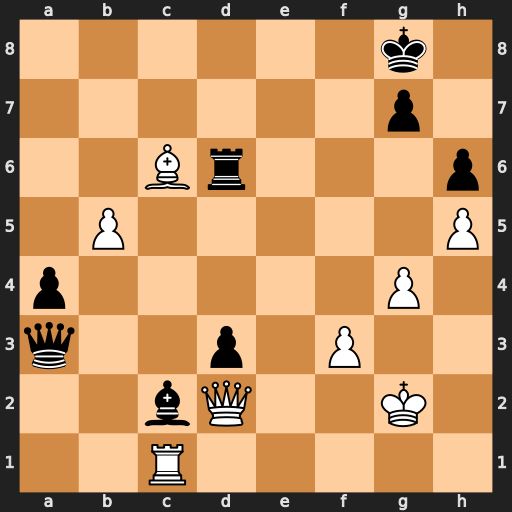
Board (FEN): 6k1/6p1/2Br3p/1P5P/p5P1/q2p1P2/2bQ2K1/2R5
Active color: w
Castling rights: -
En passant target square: -
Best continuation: Qe3 Rd8 Rxc2